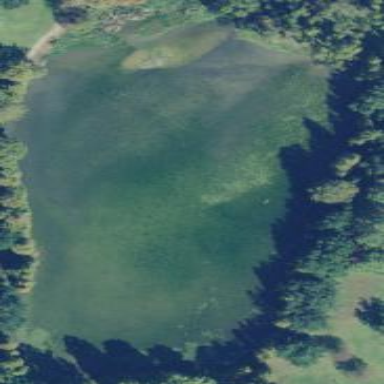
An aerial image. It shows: Pond surrounded by natural water.